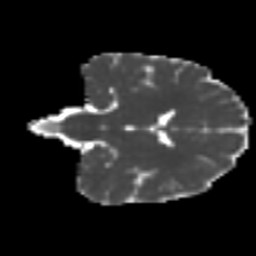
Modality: MD
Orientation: coronal
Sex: female
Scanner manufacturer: ge
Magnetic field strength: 3 T
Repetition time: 7 s
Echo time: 0.08 s